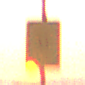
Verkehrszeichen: AnkuendigungOderFortsetzungUmleitungOhnePfeilsymbol
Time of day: SunriseSunset
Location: Outdoor (Urban)
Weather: Clear
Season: NotSpecified
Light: Natural